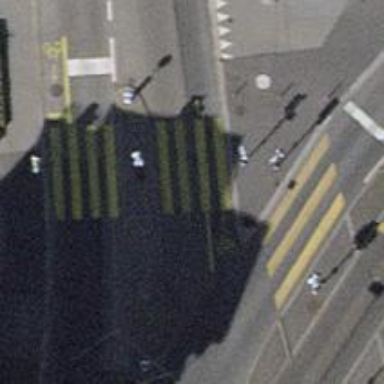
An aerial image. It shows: Tertiary road with asphalt surface. It has separate cycle lane and sidewalks on both sides.